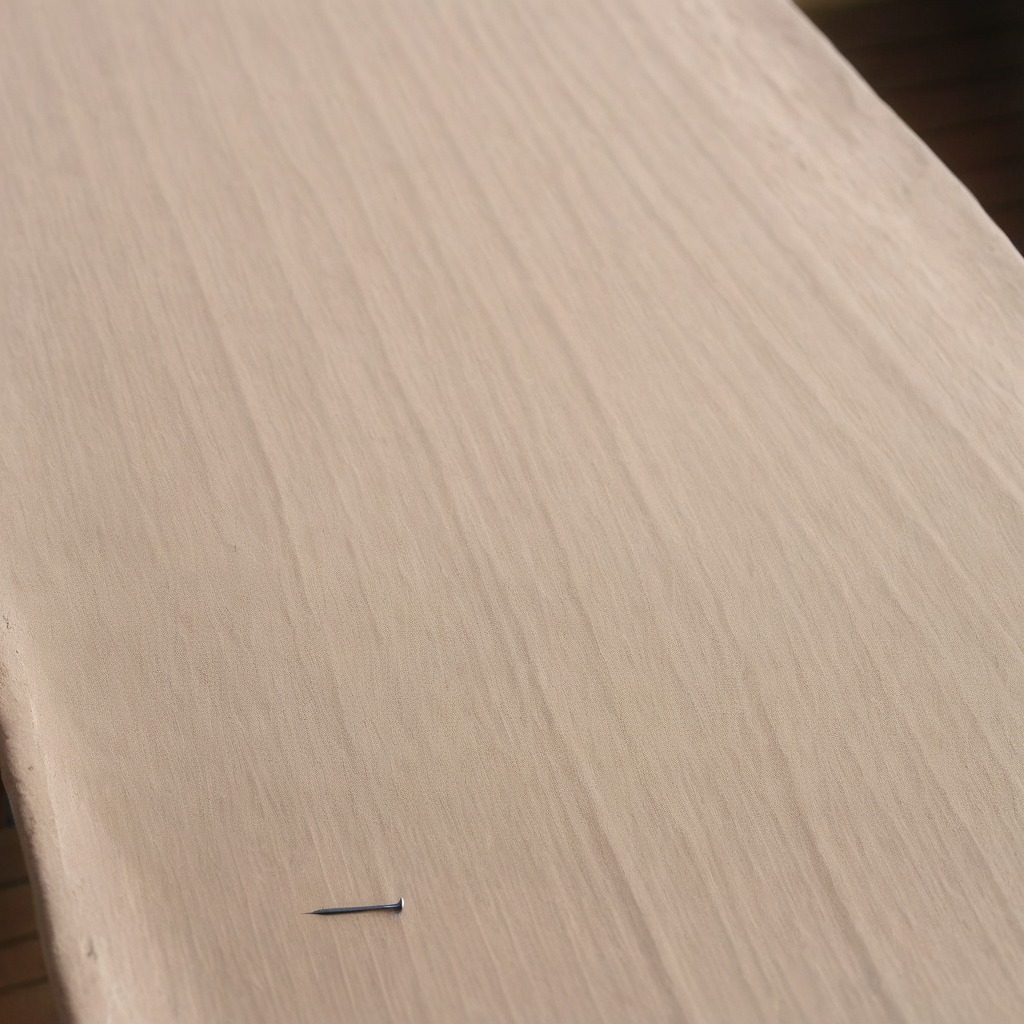
A nail lying on a wooden table in an outdoor workshop during daytime bright natural light soft shadows worn but beneath the cloth